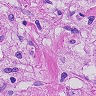
Metastatic tissue present: yes